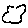
Label: cloud